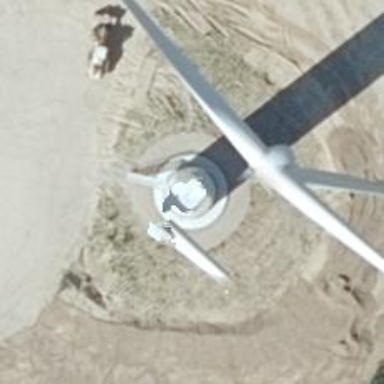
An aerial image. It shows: Wind generator of the horizontal axis type made by Vestas.